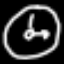
Label: clock